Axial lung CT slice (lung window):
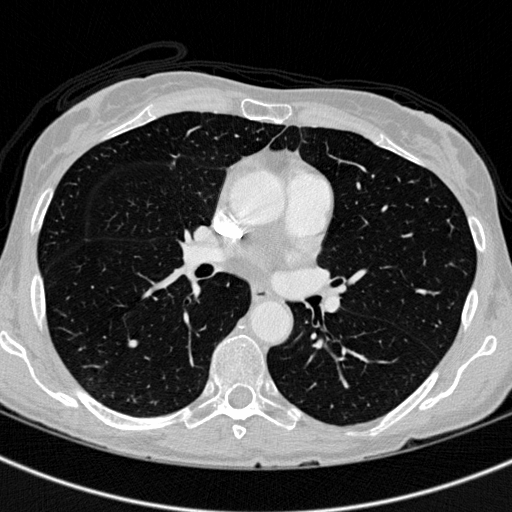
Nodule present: no